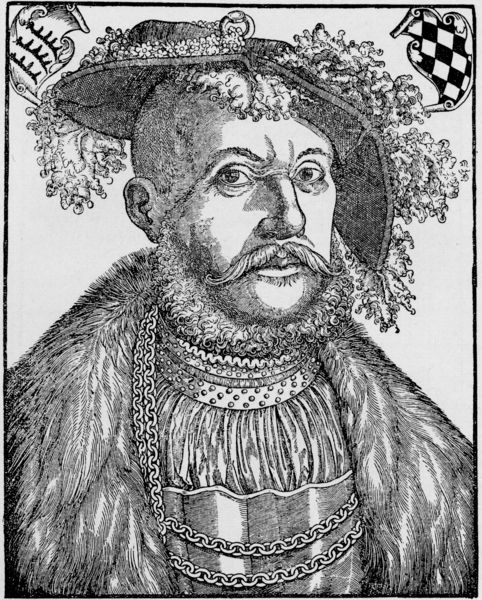
Titel: Bildnis von Herzog Ulrich von Württemberg
Künstler: Hans Brosamer
Institution: (Seriendruck)
Schlagwörter: dunkel, feder, kopf, mann, schatten, weiß, grau, hell, hut, kariert, licht, mund, nase, ohr, schwarz, skizze, zeichnung, blick, blüten, bart, hemd, schnurrbart, augen, falten, federn, gesicht, kragen, pelz, vollbart, bildnis, halskrause, portrait, porträt, haare, mantel, reich, adel, kaufmann, pflanzen, augenbrauen, brustbild, frontal, locken, ohren, fell, kette, grafik, rand, schnäuzer, falte, schnurbart, glatze, metall, schnauzbart, schnauzer, hutkrempe, ring, karos, bayern, druck, schwarzweiss, radierung, stich, ketten, augenringe, stirnfalten, herrscher, krause, ritter, fürst, rüstung, wappen, rauten, schläfe, harnisch, pelzkragen, pelzmantel, briefmarke, wams, schwart, geweih, kupferstich, fellkragen, glieder, silberstift, seriendruck, schneuzer, kettenglieder, batr, bel, waen, schwarzweiß mann